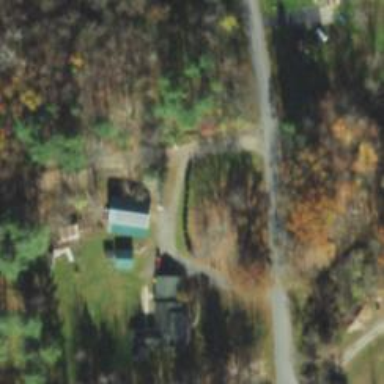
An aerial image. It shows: Driveway leading to service road.